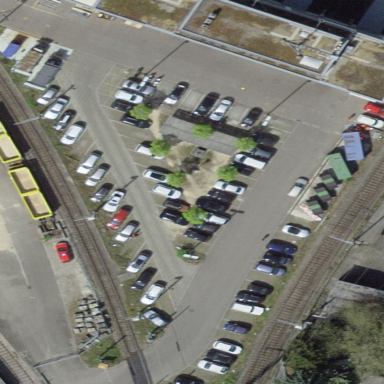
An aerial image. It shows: Street-side parking area.